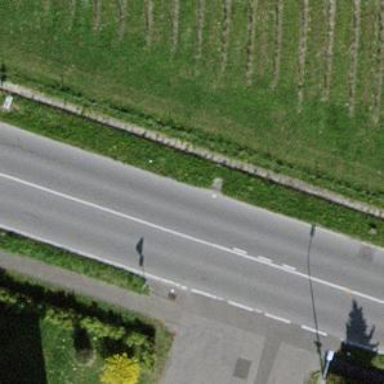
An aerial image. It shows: Primary highway with asphalt surface and designated lane for cyclists.